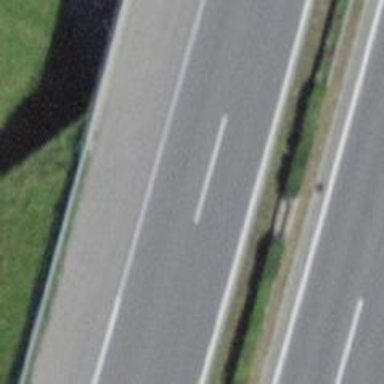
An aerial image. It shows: Bus stop along the road.